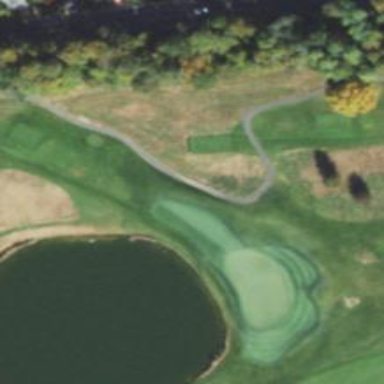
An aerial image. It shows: Golf tee.